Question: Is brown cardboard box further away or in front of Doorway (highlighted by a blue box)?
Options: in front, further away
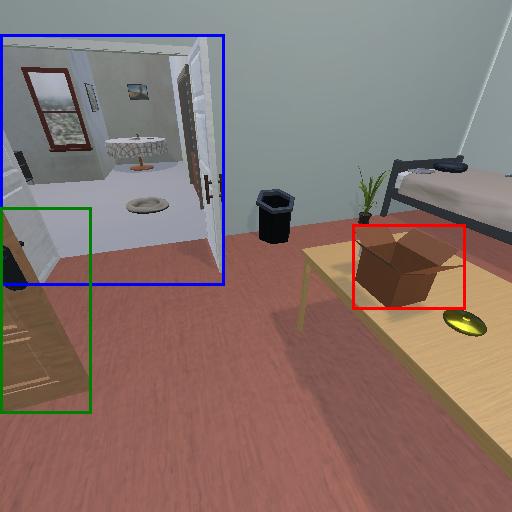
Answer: in front